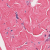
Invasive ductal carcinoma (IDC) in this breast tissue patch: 0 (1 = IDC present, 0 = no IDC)